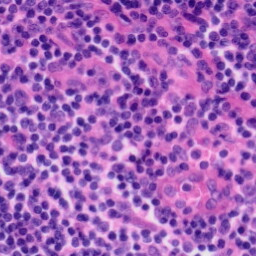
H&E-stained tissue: Tonsil